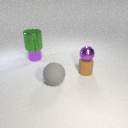
small brown rubber cylinder behind large gray rubber sphere